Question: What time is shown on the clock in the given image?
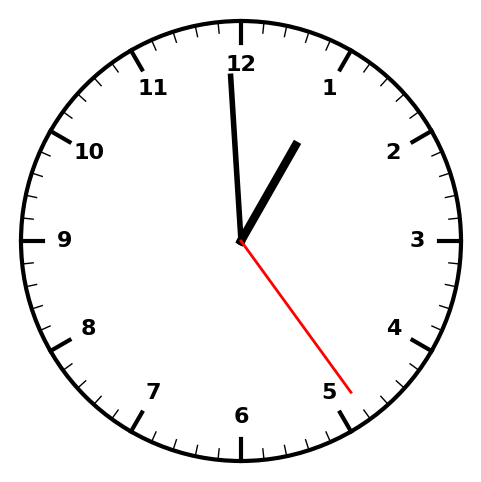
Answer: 12:59:24